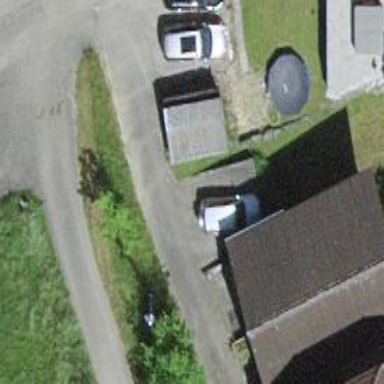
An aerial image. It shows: Barn.